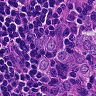
Metastatic tissue present: yes